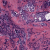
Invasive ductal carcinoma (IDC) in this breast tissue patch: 1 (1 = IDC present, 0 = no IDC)